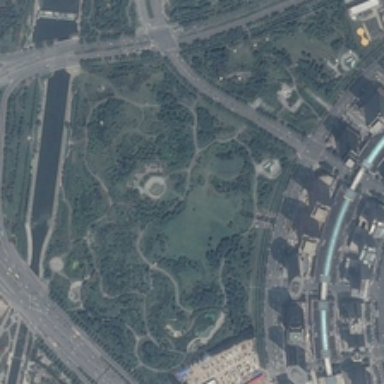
This is a river, roads, trees, grassland and buildings .